Question: I created a Java applet supposed to be used in an applet as applets should.
For some reason, all browsers (chrome, firefox, IE) cut it.

I tried using the 'repaint()' and 'invalidate()' methods. I didn't help...
But, interestingly, when I scroll the browser up or down (even a tiny scroll), it immediately fixes. Also, when I use 'showOptionDialog(Component, String)' method, if fixes after the user clicks the OK button on the dialog. It fixes only when the component inputted is the applet itself.
I don't understand why it crops, or how to fix it.
The HTML calling the applet it is very simple. Here is an example of a short piece of HTML code which causes the problem:
'''
<html>
<head>
<title>nispahit</title>
</head>
<body>
<center>
<APPLET CODE="Applet/AppletMain.class" archive="nnis.jar, log4j-1.2.16.jar" WIDTH=800 HEIGHT=600>
<param name="userName" value="http://www.nispahit.com/images/shalom.jpg">
<param name="ColorsContrast" value="241026555"/>
<param name="param2" value="14">
<param name="param3" value="2">
<param name="param3" value="2">
</APPLET>
</center>
</body>
</html>
'''
A solution or workaround will help very much. Any insight would also be helpful.
Thanks.
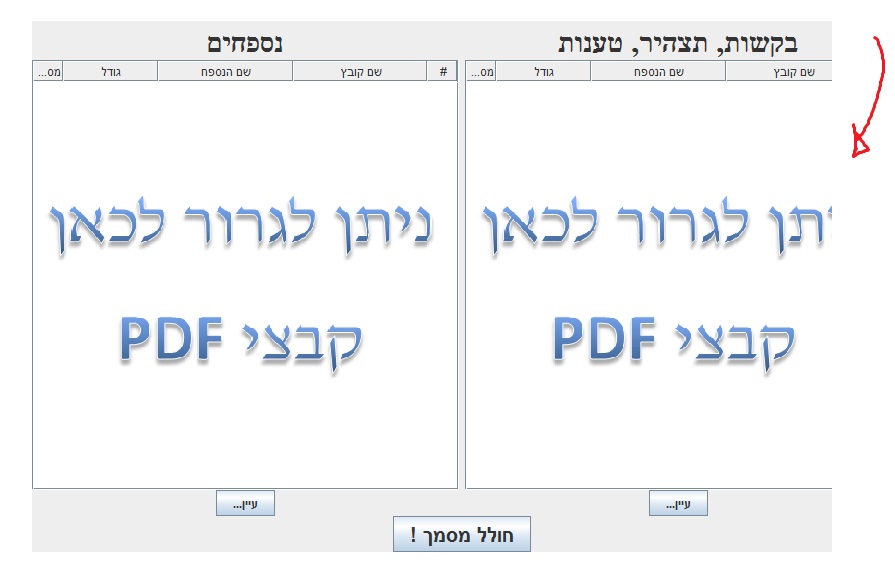
Answer: The cropping happens outside of the applet. There is some block element around the applet (usually a '<div>') which is too small to contain the whole applet.
Try to add a 'div' with a red background around the applet so you can see quickly which part is rendered by the browser and which comes from the applet.